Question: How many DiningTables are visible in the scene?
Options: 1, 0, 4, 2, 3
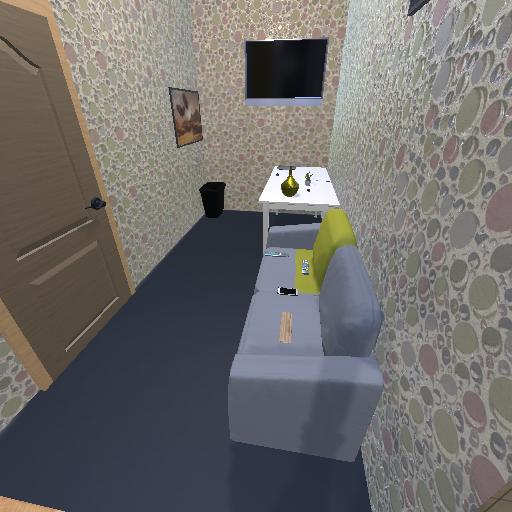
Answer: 1